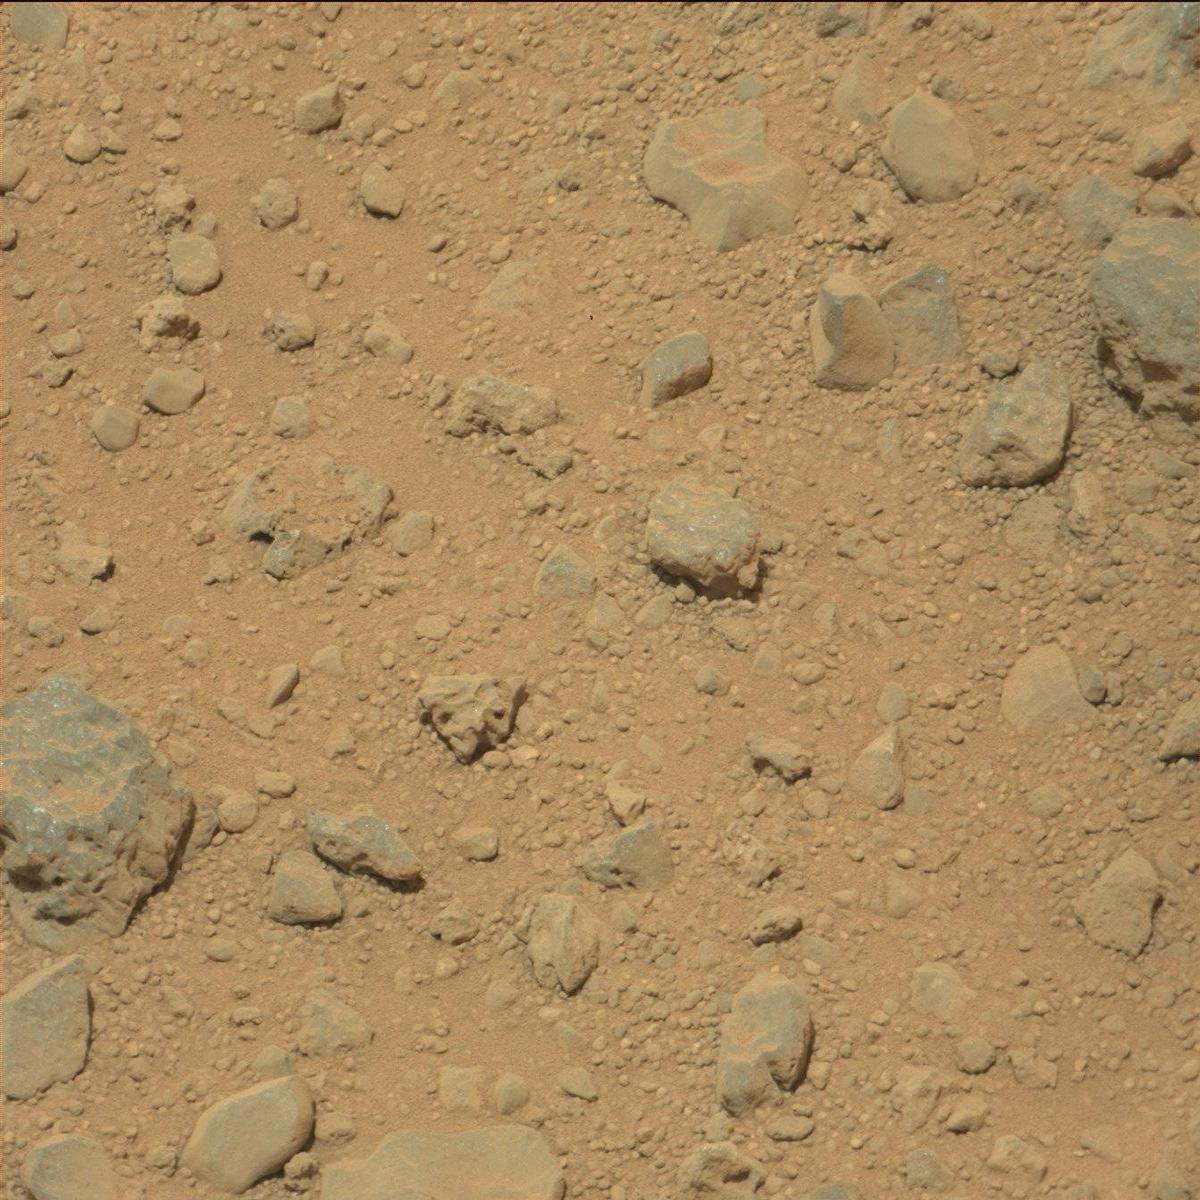
Terrain classes present: Bedrock, Rock, Sand / Soil